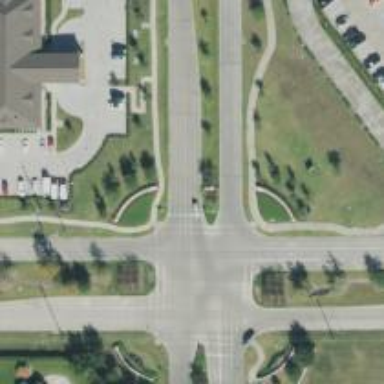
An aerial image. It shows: Tertiary road.